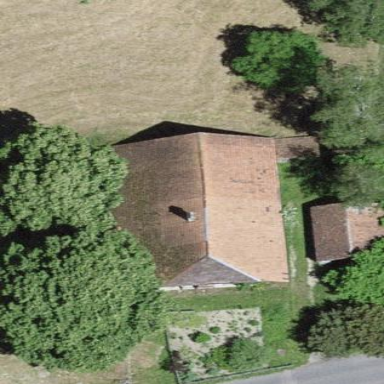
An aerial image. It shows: Farm building.